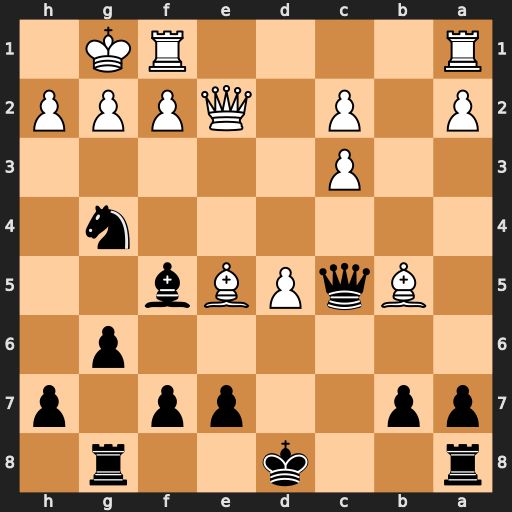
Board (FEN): r2k2r1/pp2pp1p/6p1/1BqPBb2/6n1/2P5/P1P1QPPP/R4RK1
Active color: b
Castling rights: -
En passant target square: -
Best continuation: Nxe5 Qxe5 Qxb5